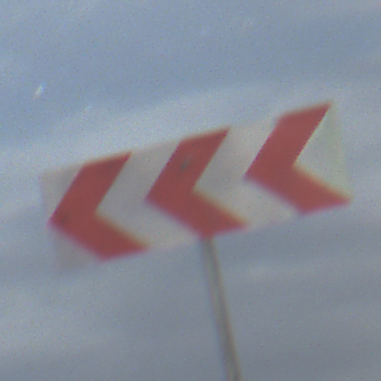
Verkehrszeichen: RichtungstafelnInKurvenGrossRechts
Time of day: Night
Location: Outdoor (Nature)
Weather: Overcast
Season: NotSpecified
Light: Artificial